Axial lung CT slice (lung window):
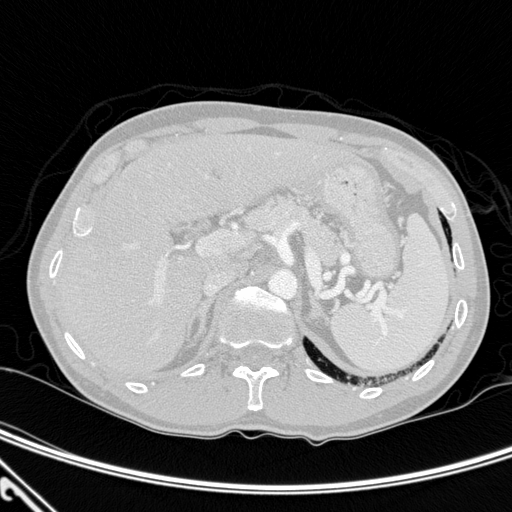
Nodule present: no